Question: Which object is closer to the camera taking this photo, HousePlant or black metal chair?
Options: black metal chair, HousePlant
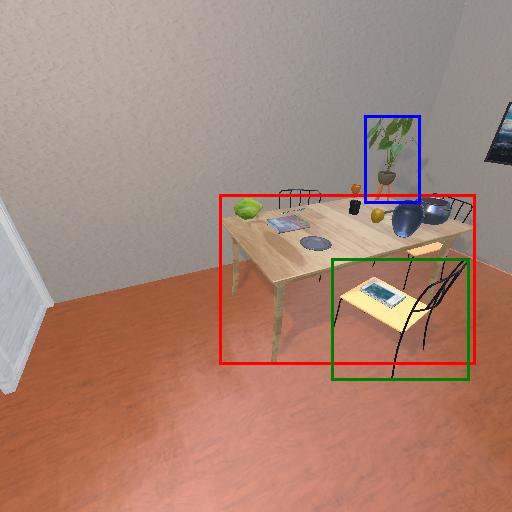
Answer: black metal chair